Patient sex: M
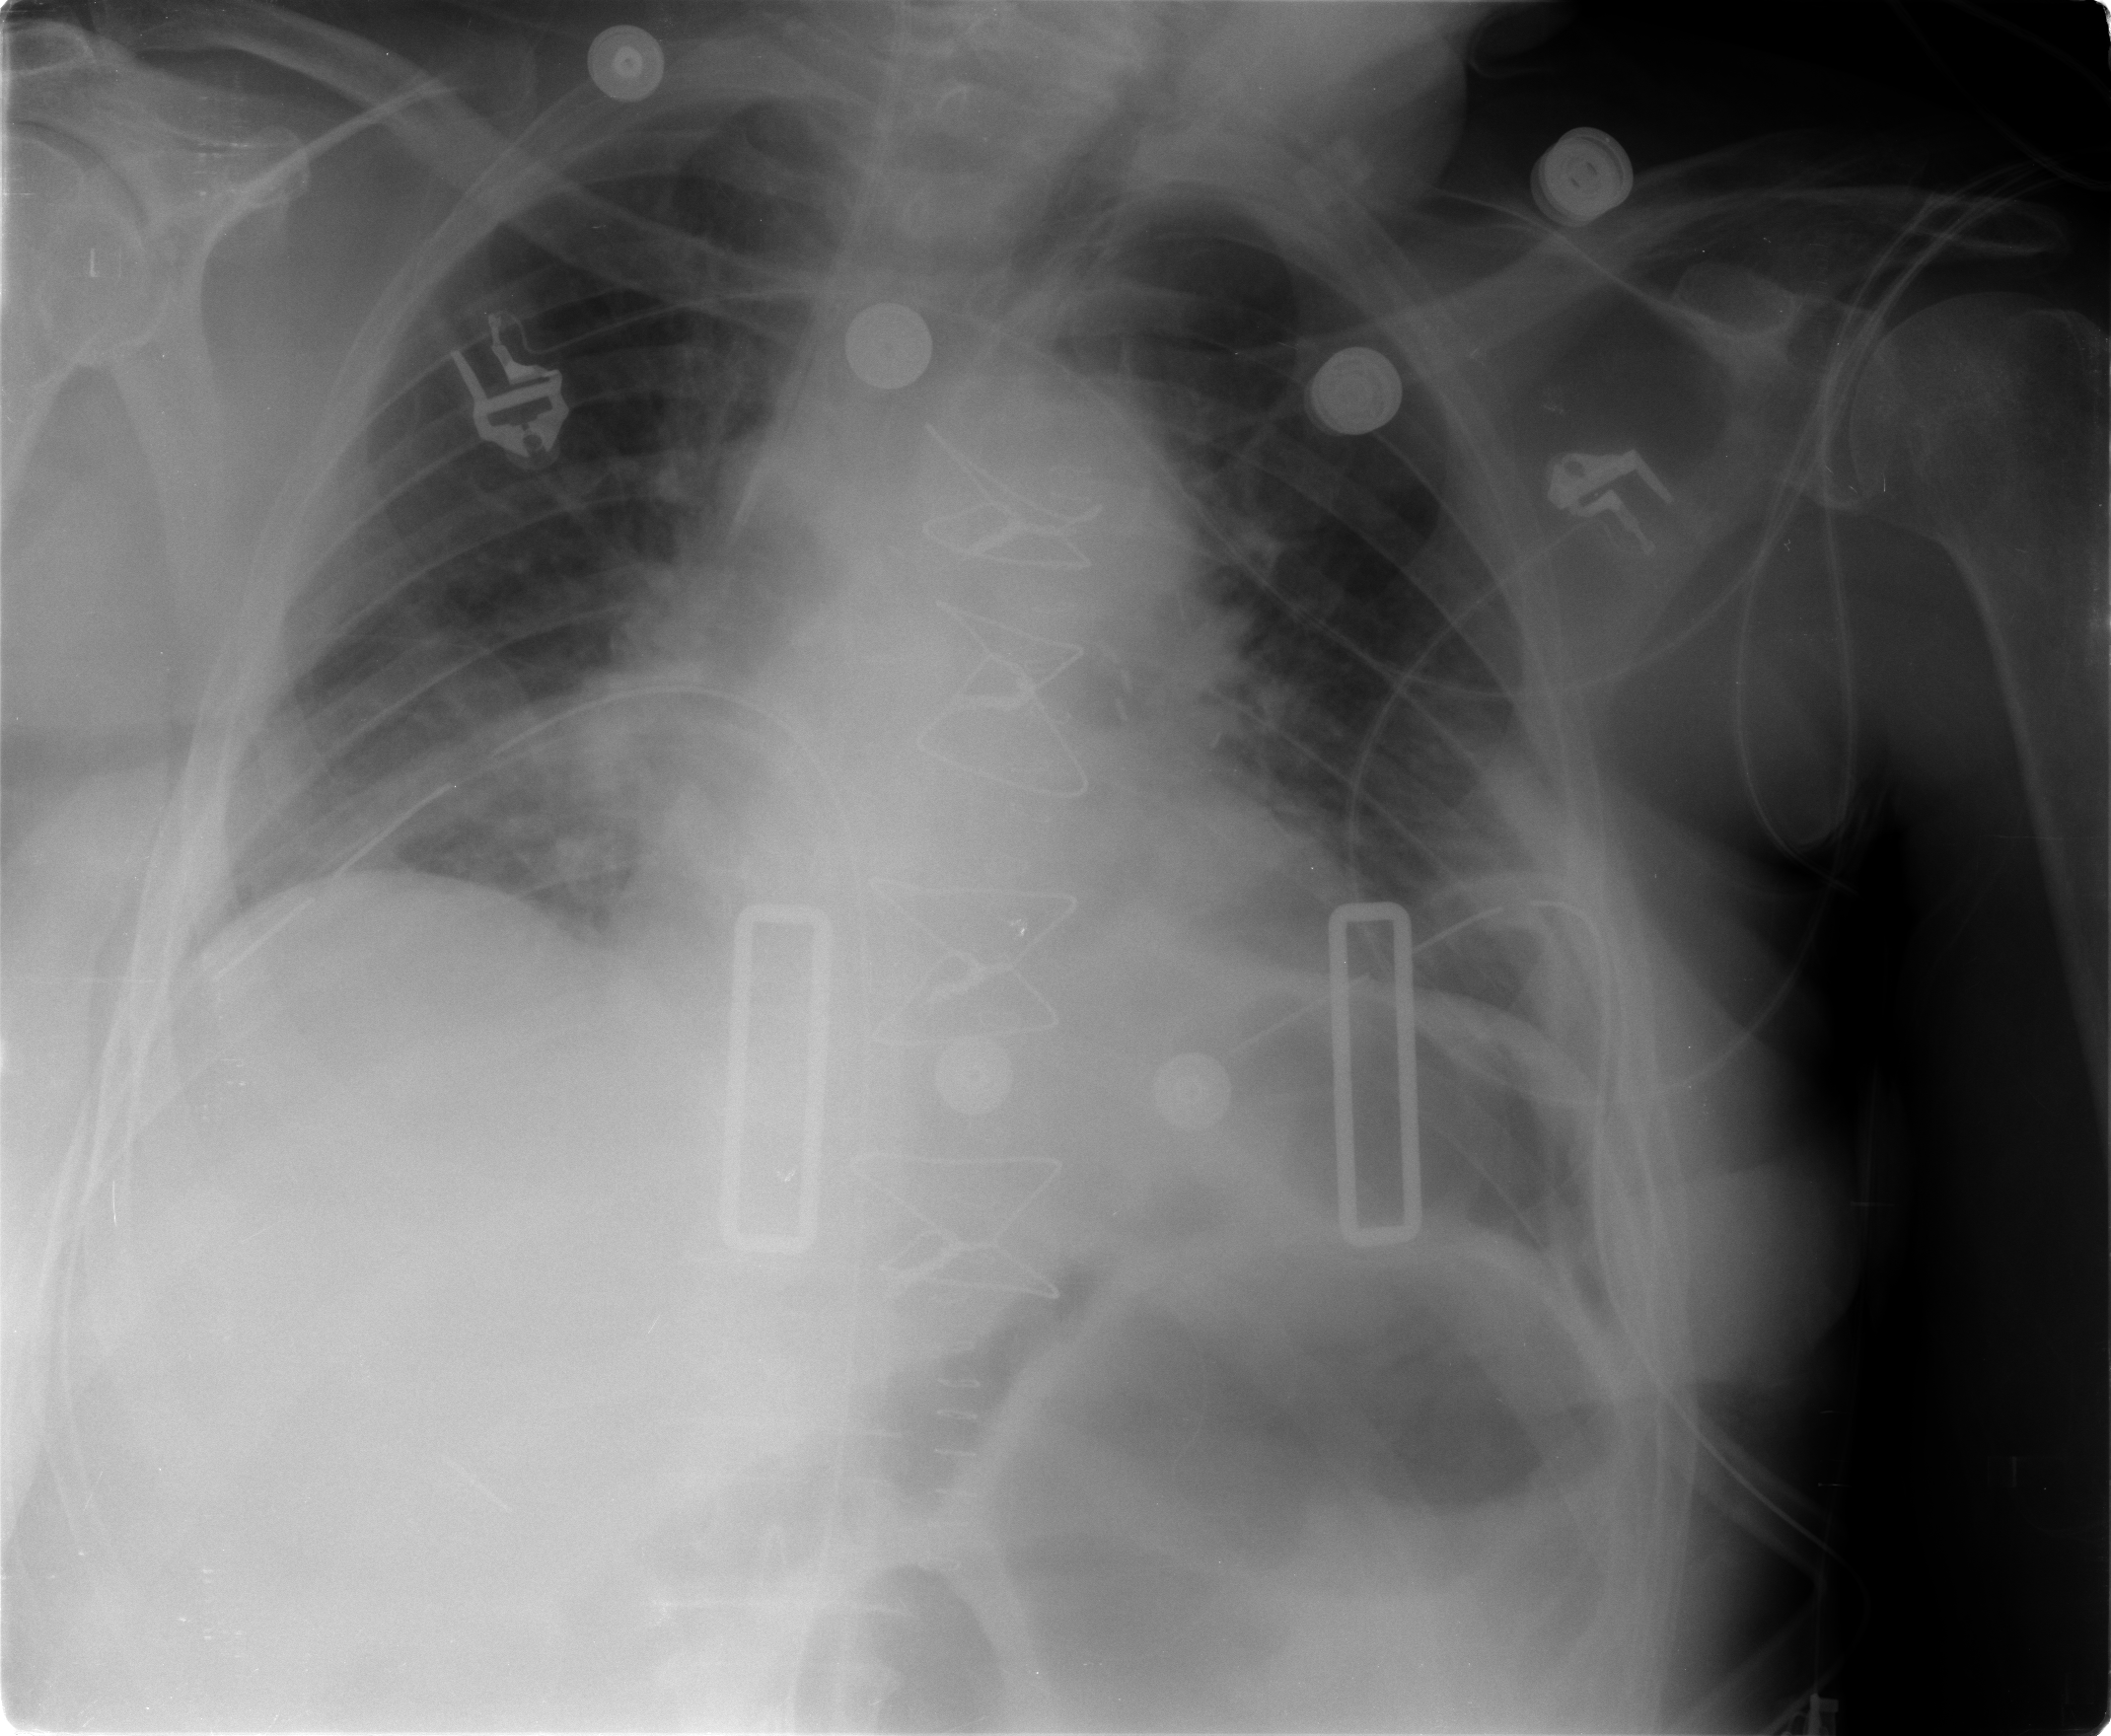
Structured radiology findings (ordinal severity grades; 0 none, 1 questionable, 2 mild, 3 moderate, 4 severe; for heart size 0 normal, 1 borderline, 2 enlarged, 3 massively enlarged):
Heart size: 0
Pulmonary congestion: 0
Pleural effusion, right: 0
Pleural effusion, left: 0
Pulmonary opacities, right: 1
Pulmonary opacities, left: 0
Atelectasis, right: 2
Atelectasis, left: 0